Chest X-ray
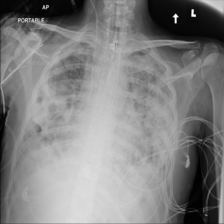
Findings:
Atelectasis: negative
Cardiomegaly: negative
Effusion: negative
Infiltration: negative
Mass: negative
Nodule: negative
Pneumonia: negative
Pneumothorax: negative
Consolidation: positive
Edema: negative
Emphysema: negative
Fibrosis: negative
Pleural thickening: negative
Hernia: negative